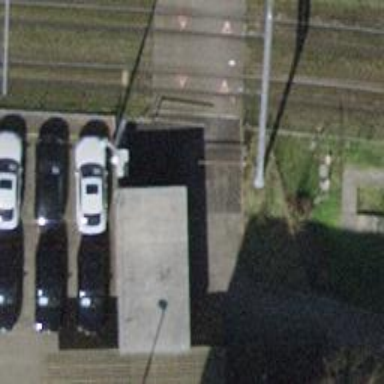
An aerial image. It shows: Traction substation for powering transportation systems.